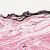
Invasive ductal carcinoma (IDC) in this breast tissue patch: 0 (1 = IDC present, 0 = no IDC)